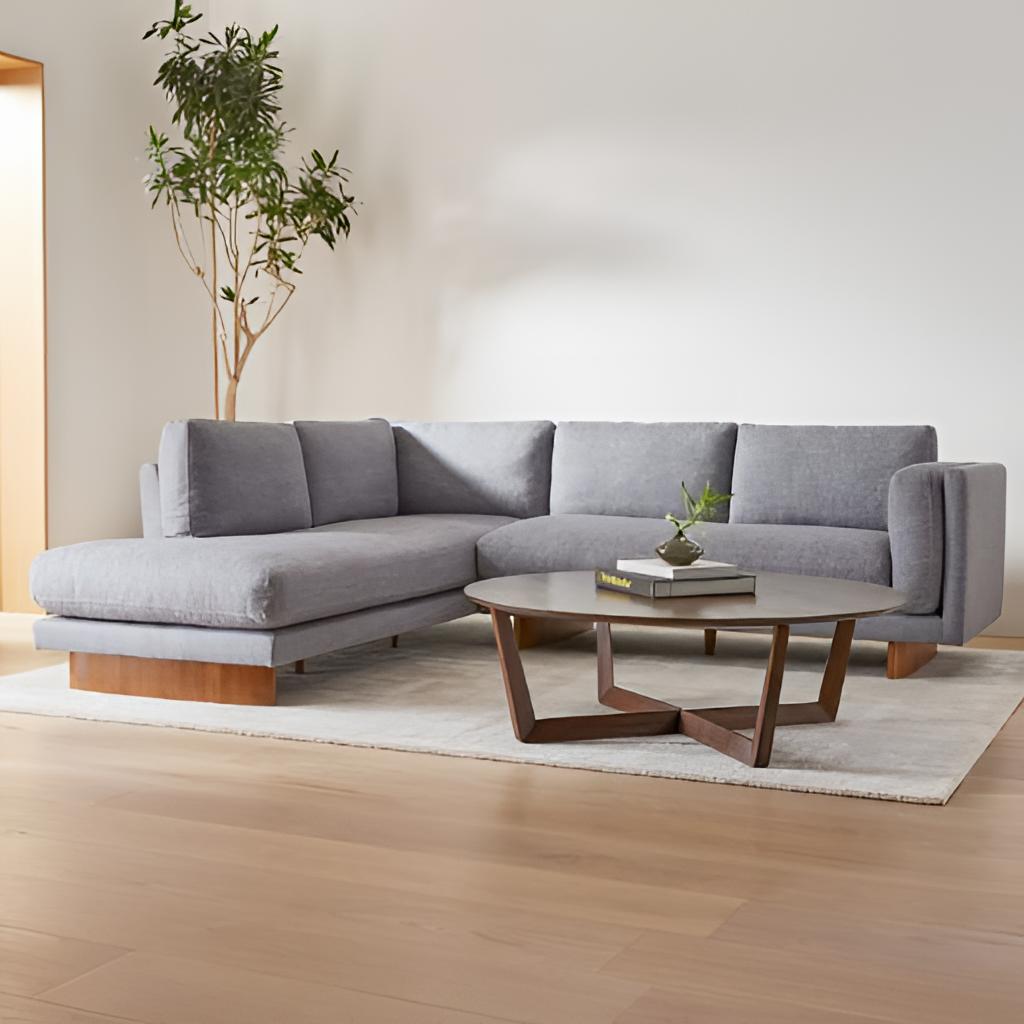
fabric sectional sofa, living room, contemporary, white paint wallpaper, with solid pattern, wood flooring, with plank pattern